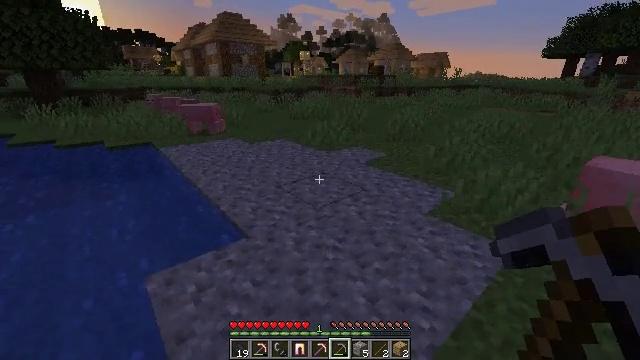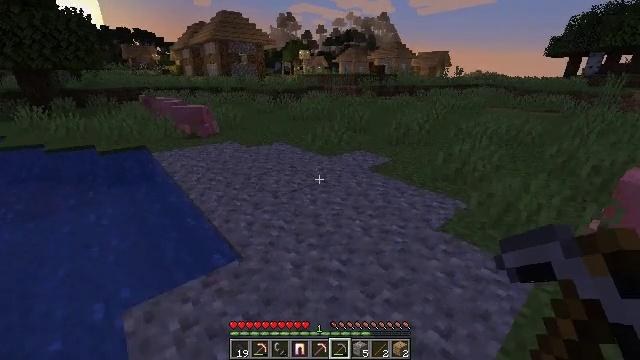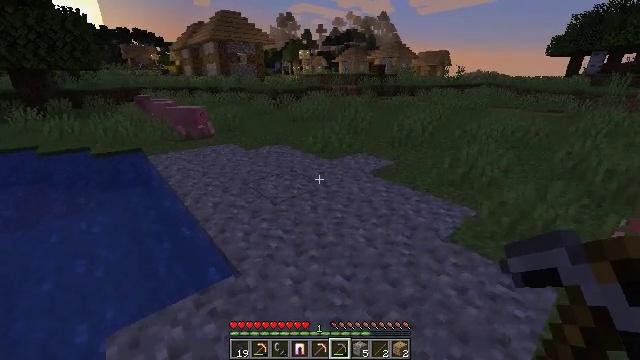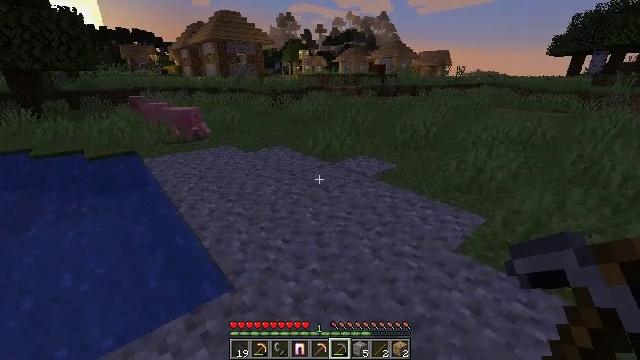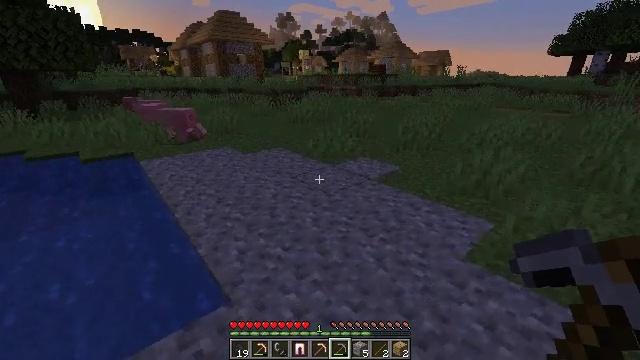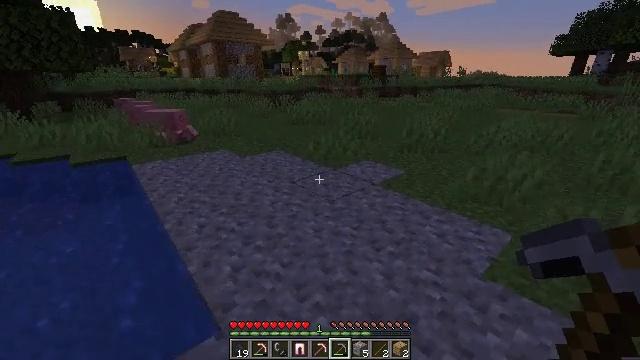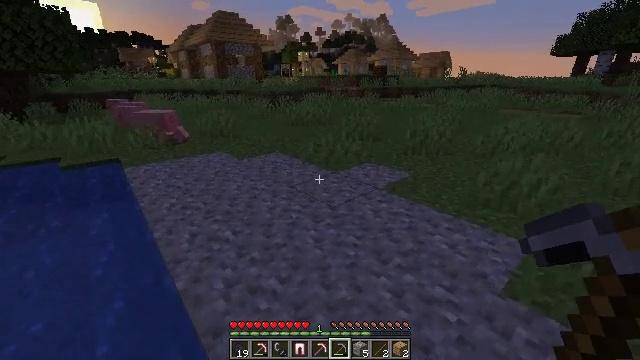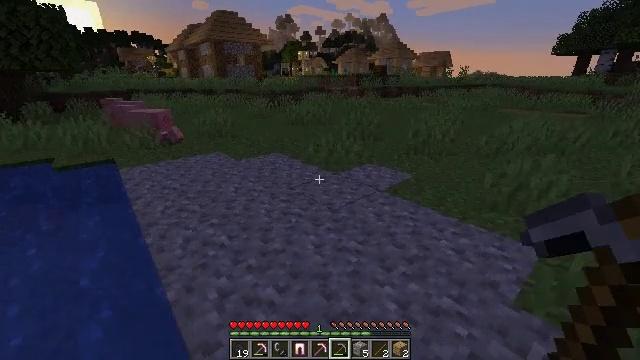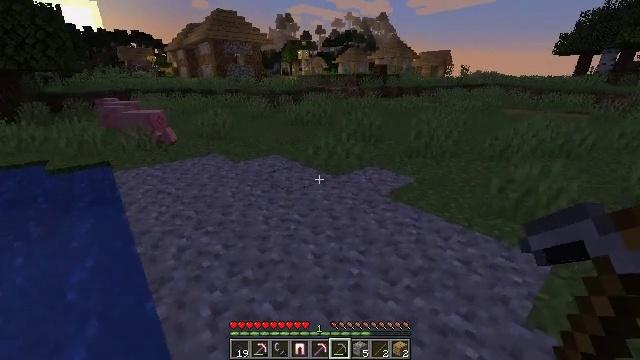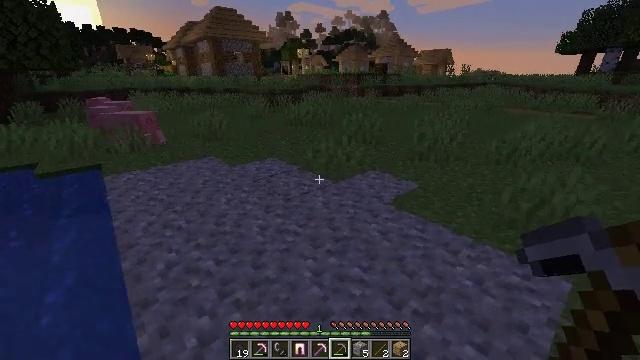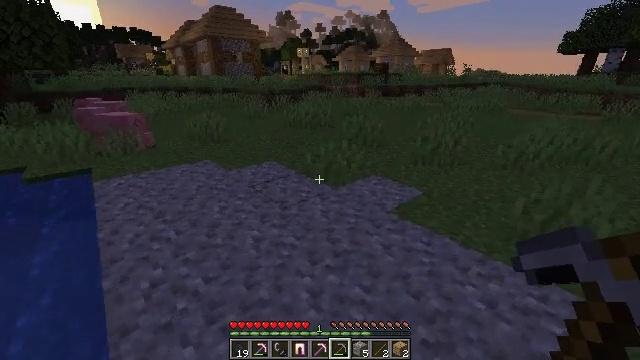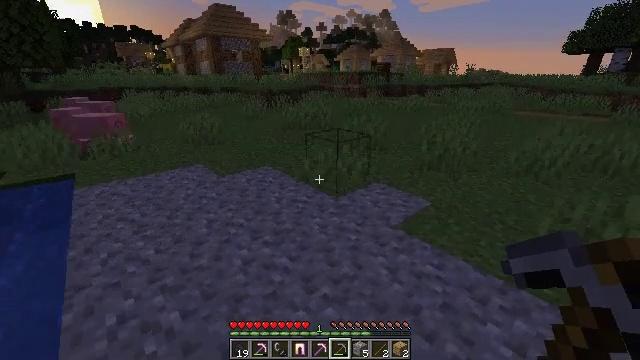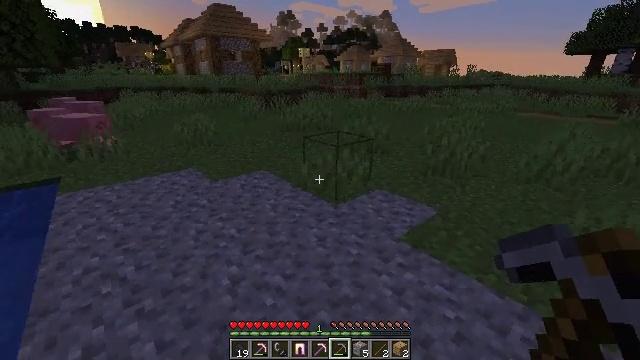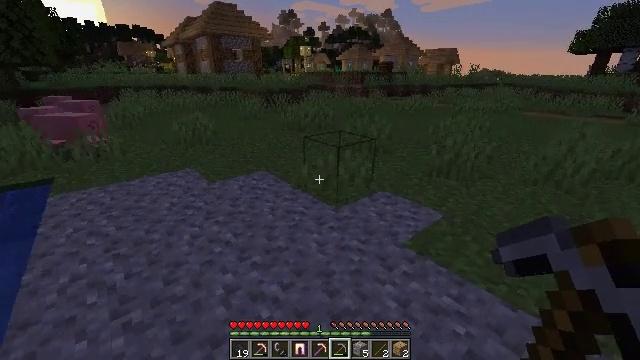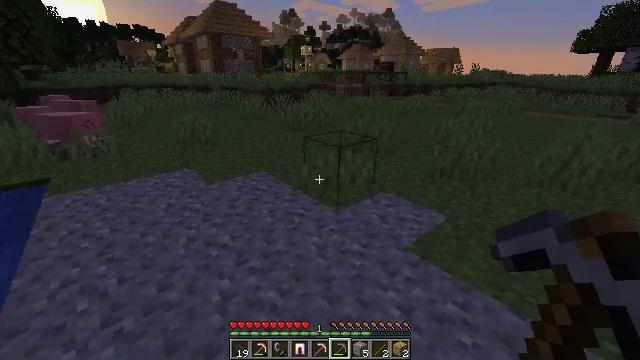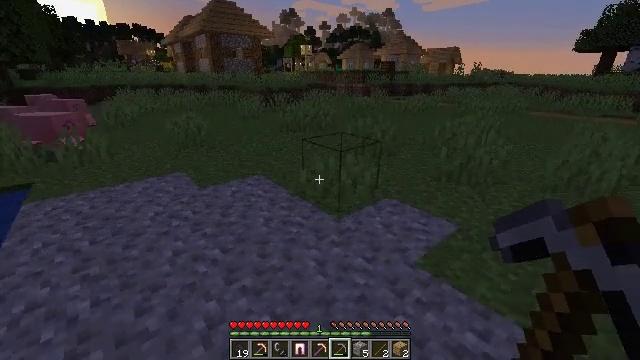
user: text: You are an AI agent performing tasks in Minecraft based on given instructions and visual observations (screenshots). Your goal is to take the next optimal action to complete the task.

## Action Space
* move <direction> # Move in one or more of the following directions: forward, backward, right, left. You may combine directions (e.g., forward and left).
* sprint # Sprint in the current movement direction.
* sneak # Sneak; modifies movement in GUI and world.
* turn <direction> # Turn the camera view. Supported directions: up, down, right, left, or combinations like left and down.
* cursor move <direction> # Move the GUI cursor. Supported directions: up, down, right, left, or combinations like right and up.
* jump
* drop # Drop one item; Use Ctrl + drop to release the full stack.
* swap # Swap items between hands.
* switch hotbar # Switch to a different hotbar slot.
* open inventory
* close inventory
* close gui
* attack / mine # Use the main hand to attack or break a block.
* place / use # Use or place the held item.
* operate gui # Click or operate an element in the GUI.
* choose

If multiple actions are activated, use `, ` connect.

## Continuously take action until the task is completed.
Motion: motion action
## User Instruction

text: Break the tree to get oak logs.
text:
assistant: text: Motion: move forward
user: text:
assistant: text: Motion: move forward
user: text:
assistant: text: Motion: move forward
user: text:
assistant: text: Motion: move forward
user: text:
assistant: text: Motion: move forward
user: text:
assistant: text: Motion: move forward
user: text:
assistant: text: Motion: move forward
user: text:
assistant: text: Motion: move forward
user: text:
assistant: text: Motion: move forward
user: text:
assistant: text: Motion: move forward
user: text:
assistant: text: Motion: move forward
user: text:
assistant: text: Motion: move forward
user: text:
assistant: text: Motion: move forward
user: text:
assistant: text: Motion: move forward
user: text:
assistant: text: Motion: move forward
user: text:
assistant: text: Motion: move forward
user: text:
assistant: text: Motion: move forward
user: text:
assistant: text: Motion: move forward
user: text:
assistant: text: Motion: move forward
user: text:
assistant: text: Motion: move forward
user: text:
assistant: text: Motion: move forward
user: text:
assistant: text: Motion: move forward
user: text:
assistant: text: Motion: move forward
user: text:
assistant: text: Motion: move forward
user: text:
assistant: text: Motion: move forward
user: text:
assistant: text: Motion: move forward
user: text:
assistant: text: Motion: move forward
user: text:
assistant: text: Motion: move forward
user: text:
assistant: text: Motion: move forward
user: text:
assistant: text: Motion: move forward